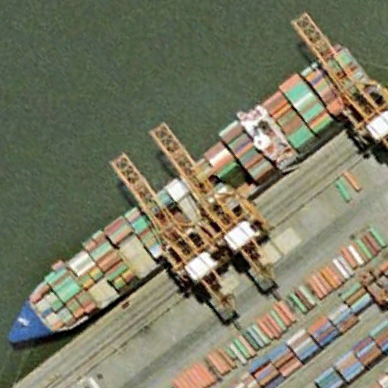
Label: civil